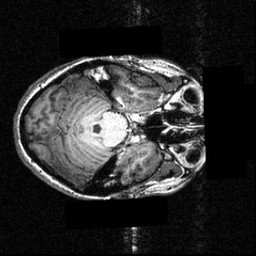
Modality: T1w
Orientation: axial
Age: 24
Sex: female
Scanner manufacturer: siemens
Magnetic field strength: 3.951 T
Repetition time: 1.5 s
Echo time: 0.00335 s